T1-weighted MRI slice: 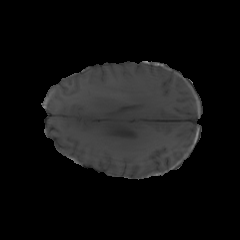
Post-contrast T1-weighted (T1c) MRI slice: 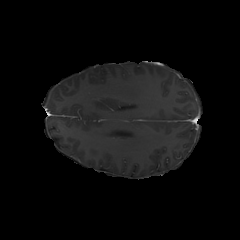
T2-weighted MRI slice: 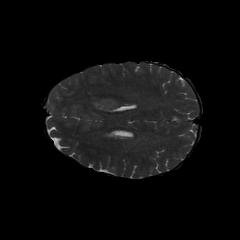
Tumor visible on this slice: yes